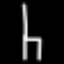
Label: chair